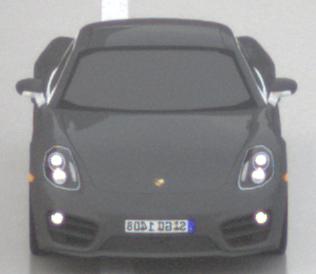
Make: Porsche
Model: Cayman
Detailed model: Cayman (981C)
Model produced from: 2013/03
Model produced until: 2014/04
Doors: 2
Color: gray
Road condition: wet road
Daytime: morning or afternoon
Contrast: low contrast